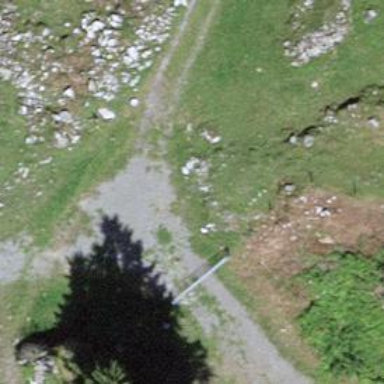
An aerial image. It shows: Guidepost providing information.